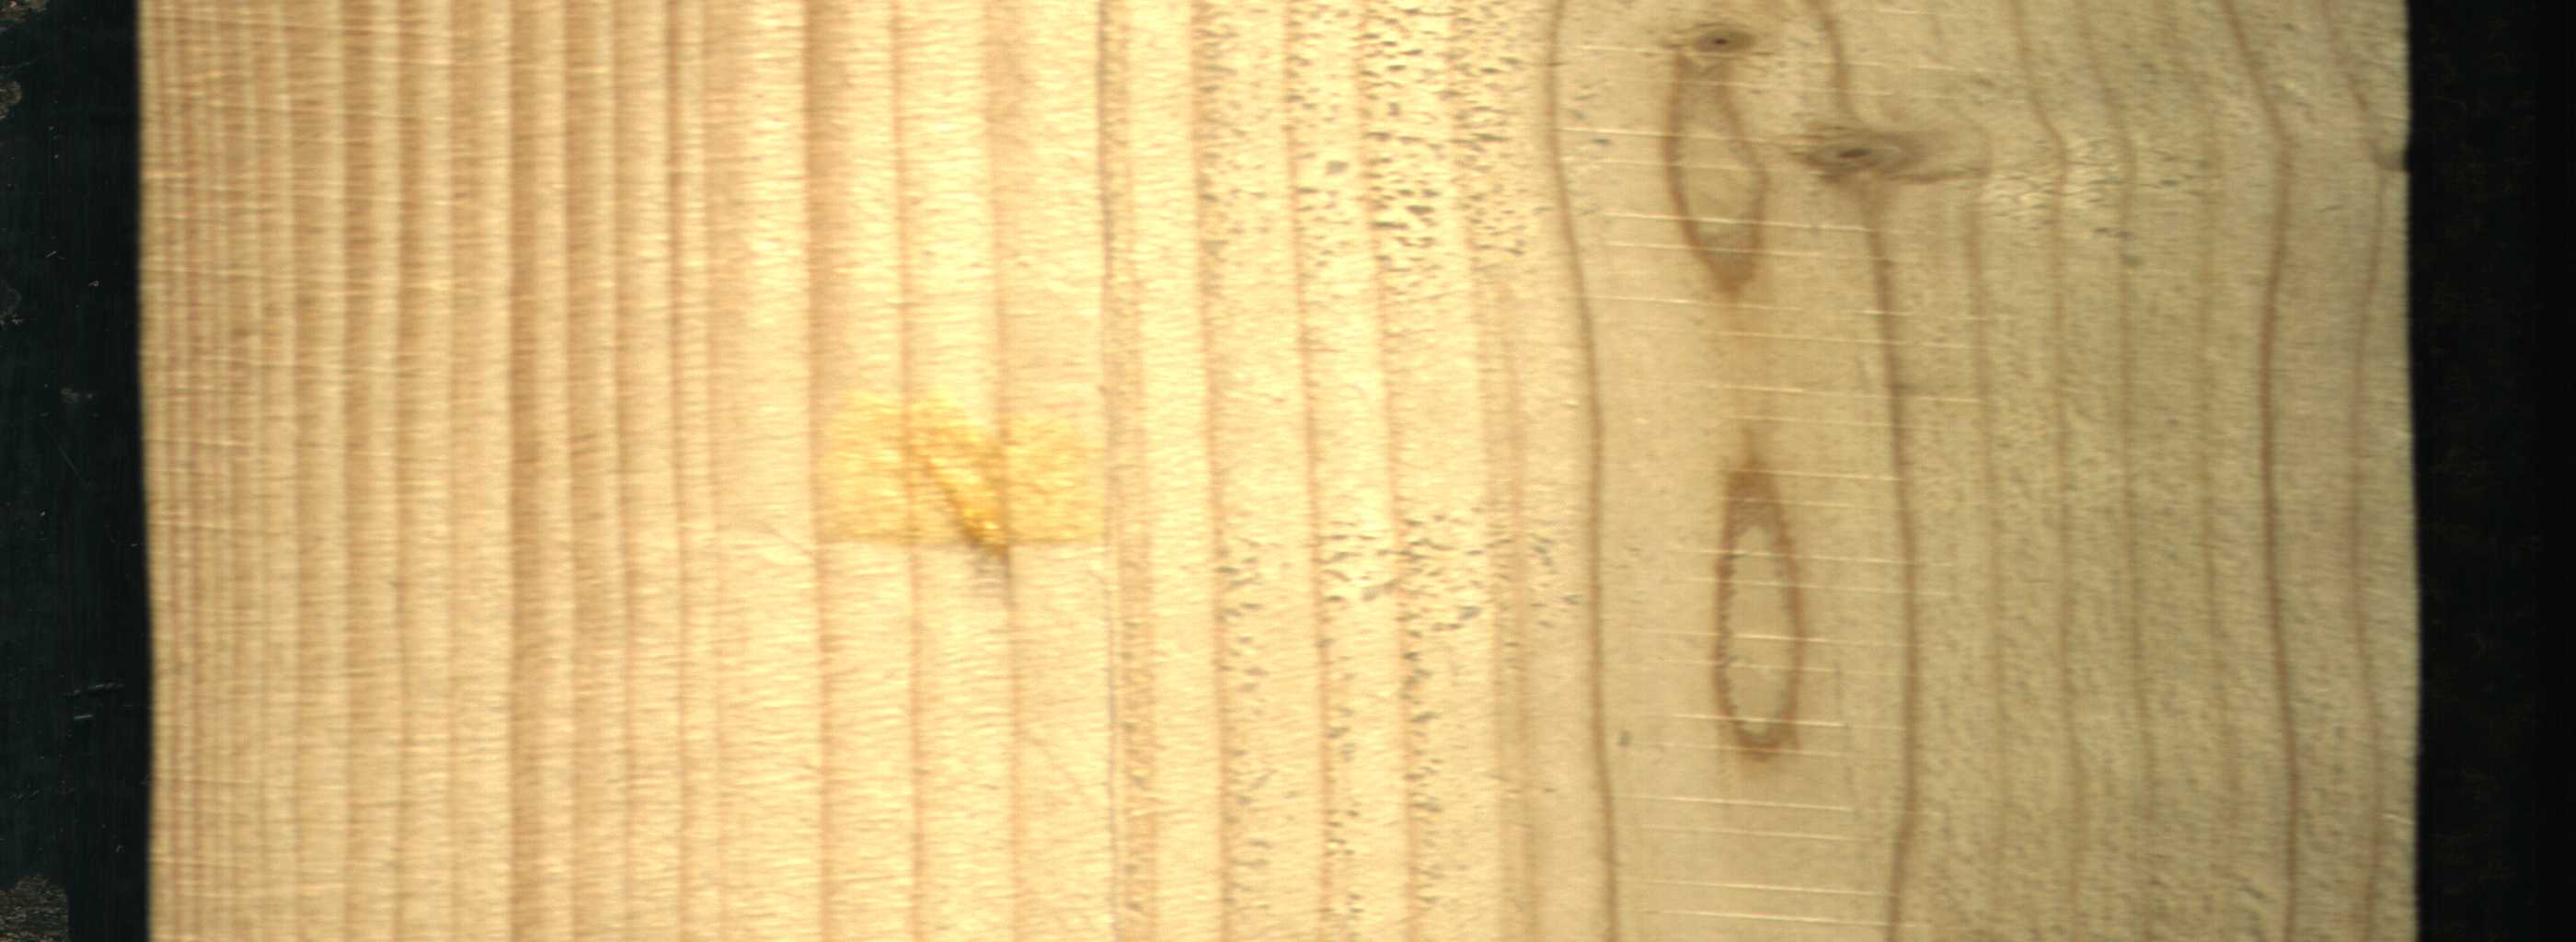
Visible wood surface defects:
resin
Live_Knot
Live_Knot